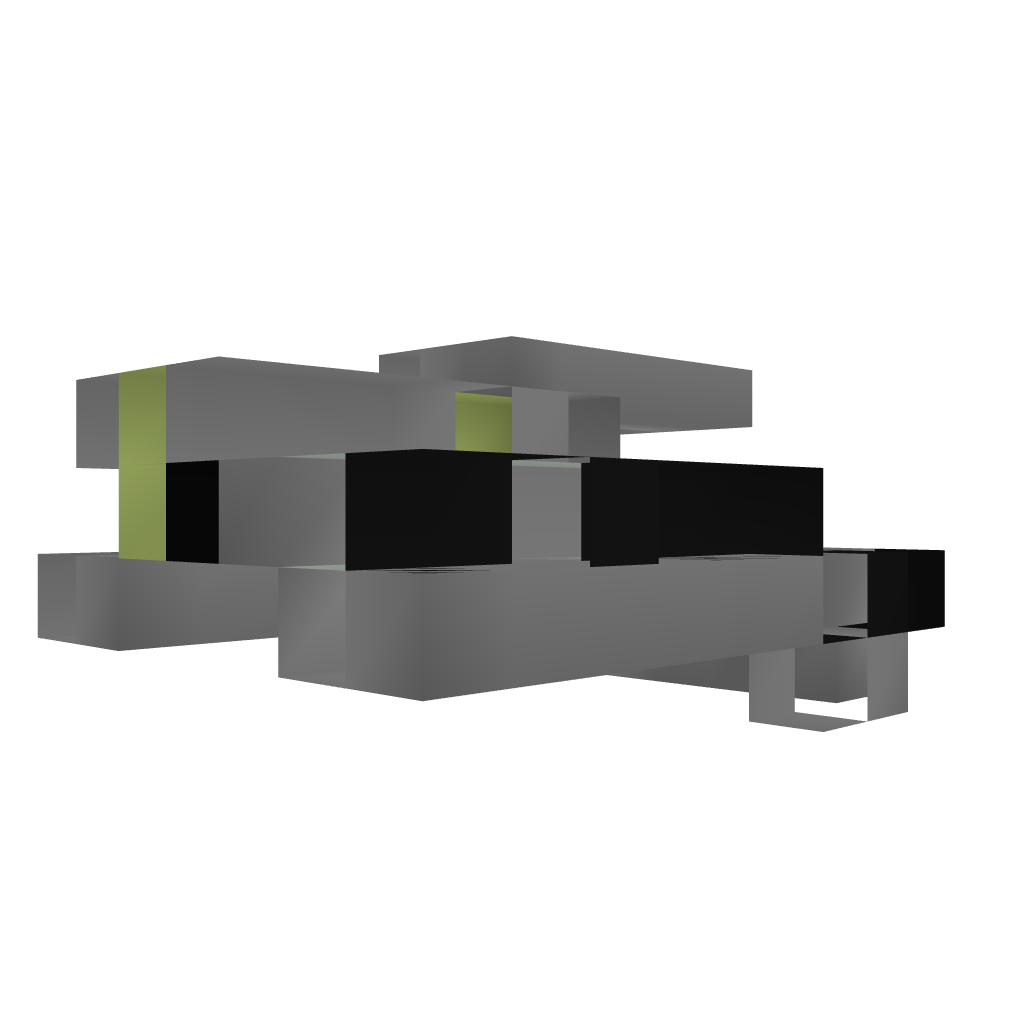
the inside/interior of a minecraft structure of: Simple Cave Trap